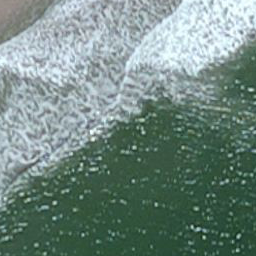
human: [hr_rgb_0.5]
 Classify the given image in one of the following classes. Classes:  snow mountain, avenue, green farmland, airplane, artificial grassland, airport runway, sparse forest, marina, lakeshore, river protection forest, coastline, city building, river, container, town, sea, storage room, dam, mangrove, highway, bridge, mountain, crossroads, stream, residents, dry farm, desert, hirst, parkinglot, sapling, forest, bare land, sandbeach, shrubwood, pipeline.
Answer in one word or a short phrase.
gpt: coastline